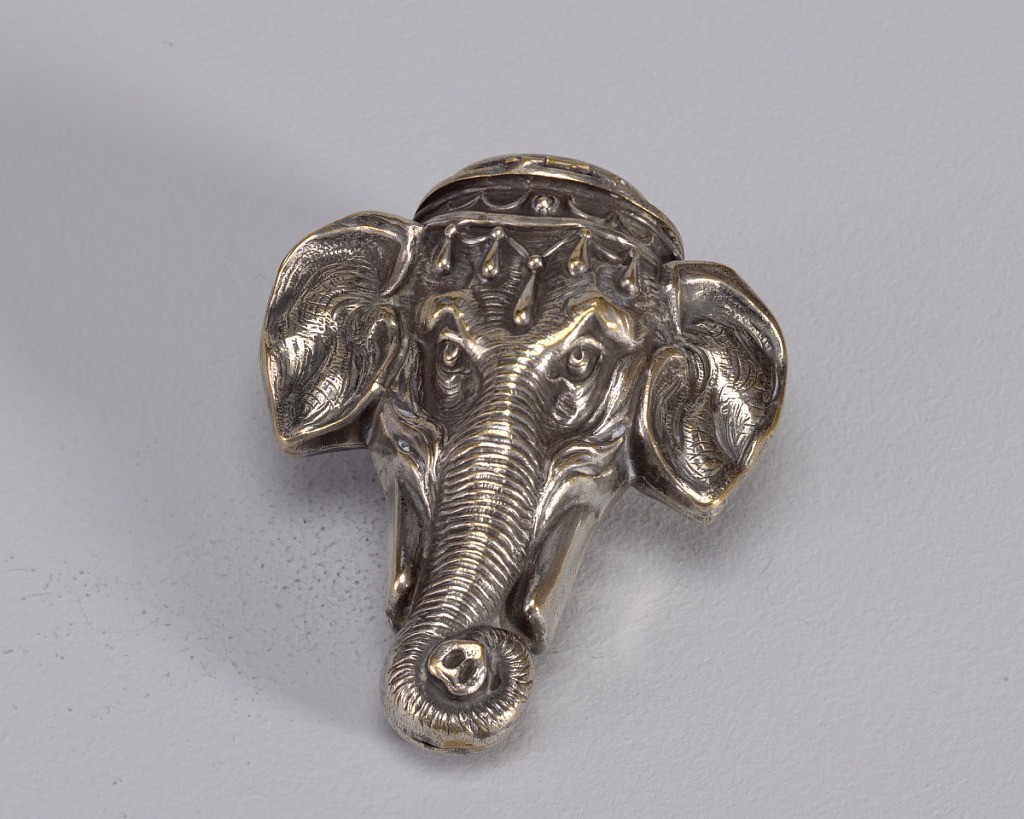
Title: Elephant's Head
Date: late 19th century
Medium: Plated brass
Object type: Matchsafe
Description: In the form of an elephant's head with large ears, long trunk curled at end, tusks, and jeweled ornament draped across brow, identical face on reverse. Small round and flat lid on top hinged on reverse. Striker on lid.